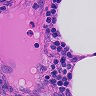
Metastatic tissue present: no